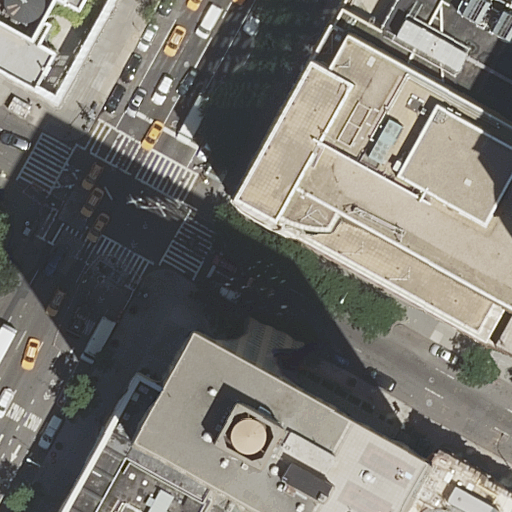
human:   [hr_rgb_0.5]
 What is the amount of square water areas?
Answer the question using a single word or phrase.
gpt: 0

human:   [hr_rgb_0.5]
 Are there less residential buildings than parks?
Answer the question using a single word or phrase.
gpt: no

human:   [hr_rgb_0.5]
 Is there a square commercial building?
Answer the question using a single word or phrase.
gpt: no

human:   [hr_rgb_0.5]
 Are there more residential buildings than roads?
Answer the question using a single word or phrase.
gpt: no

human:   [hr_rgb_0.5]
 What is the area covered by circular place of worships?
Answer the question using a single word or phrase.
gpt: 0m2

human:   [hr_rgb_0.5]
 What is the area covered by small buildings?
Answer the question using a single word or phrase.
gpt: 0m2

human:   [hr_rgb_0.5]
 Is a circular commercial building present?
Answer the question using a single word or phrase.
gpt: no

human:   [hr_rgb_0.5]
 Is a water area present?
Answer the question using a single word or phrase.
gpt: no

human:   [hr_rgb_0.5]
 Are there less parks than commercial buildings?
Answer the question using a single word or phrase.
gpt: no

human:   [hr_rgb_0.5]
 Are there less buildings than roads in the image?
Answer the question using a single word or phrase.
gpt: yes

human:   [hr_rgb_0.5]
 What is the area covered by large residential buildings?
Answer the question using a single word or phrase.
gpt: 4160m2

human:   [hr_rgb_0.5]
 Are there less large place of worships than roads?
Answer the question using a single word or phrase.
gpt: yes

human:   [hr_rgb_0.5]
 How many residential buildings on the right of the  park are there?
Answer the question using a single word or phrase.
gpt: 6

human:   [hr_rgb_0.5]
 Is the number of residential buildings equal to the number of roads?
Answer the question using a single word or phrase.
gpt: no

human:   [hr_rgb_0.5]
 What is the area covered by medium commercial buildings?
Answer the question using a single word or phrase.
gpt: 0m2

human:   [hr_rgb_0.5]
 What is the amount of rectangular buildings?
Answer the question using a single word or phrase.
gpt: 5

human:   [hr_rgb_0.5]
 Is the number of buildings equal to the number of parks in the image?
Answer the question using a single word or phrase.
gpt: no

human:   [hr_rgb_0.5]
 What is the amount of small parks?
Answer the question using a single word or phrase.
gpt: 0

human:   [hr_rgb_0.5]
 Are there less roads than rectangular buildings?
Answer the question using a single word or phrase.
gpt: no

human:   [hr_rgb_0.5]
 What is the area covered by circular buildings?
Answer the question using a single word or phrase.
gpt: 0m2

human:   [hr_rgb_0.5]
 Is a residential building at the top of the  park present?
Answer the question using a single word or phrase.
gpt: yes

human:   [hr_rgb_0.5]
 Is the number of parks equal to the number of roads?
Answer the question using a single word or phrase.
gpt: no

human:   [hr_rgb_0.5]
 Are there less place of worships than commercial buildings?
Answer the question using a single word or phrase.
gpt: no

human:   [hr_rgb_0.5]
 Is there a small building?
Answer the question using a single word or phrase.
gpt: yes

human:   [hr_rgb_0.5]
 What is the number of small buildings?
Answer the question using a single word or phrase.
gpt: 1

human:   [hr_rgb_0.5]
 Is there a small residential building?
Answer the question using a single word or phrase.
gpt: yes

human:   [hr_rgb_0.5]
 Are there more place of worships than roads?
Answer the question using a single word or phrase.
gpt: no

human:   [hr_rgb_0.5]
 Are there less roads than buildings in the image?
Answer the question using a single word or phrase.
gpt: no

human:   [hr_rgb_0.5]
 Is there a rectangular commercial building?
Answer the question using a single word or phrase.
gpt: no

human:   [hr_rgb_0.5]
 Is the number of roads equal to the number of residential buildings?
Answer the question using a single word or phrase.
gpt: no

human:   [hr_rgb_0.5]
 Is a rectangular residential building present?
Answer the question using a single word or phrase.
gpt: yes

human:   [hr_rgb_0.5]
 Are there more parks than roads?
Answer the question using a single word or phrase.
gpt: no

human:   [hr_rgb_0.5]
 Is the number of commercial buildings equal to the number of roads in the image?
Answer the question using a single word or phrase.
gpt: no

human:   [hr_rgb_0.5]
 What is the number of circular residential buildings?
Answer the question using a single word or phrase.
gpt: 0

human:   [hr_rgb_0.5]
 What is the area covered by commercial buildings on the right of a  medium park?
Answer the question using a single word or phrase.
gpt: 0m2

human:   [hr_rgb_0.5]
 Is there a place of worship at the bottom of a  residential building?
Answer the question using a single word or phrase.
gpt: yes